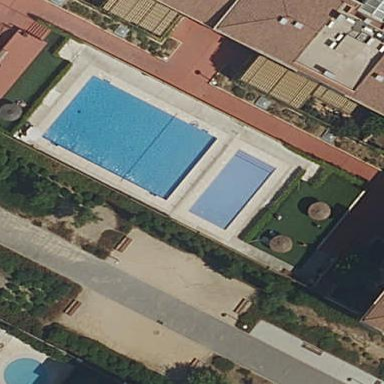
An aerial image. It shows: Swimming pool located in leisure land.